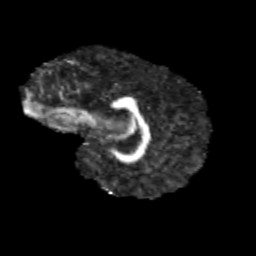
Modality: FA
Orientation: sagittal
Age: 14
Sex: female
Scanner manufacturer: siemens
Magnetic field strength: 3 T
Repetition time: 3.8 s
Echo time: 0.07 s